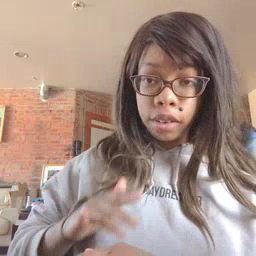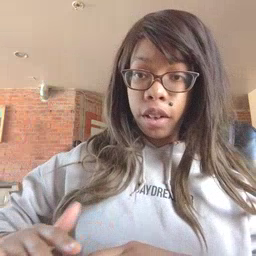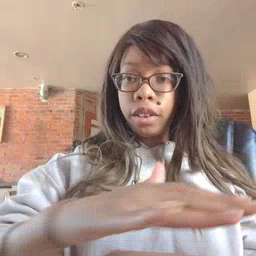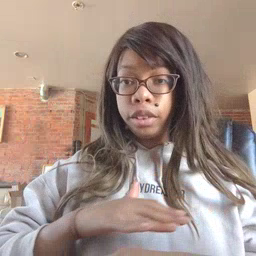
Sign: backyard